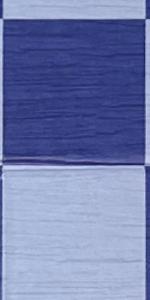
Label: Empty